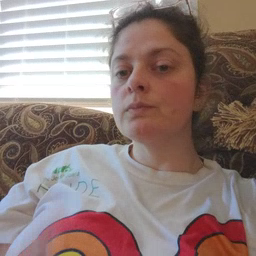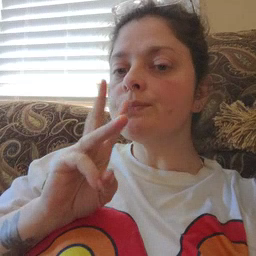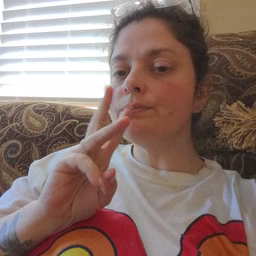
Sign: water